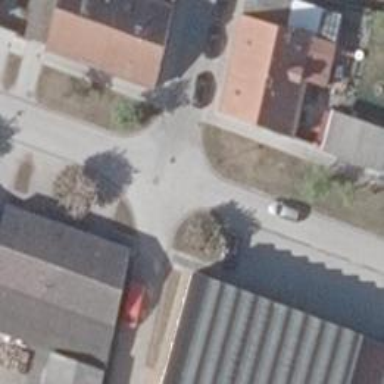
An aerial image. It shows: Residential road with sidewalks on both sides.